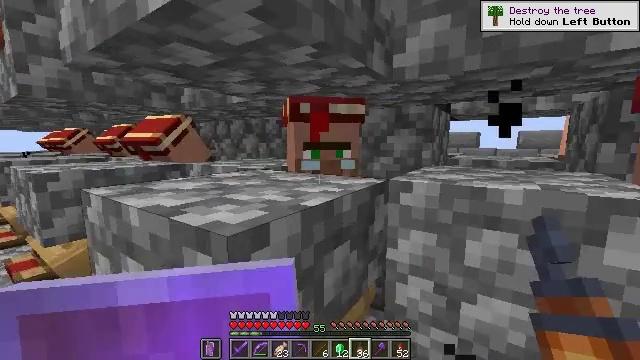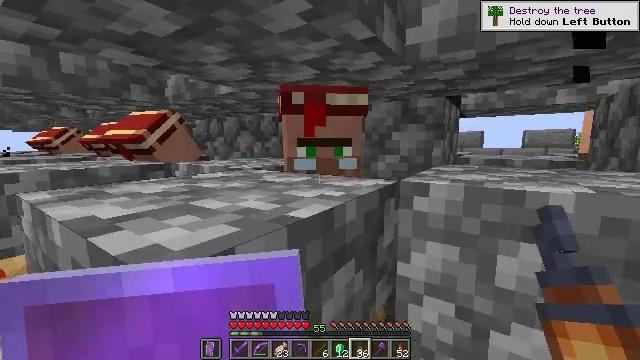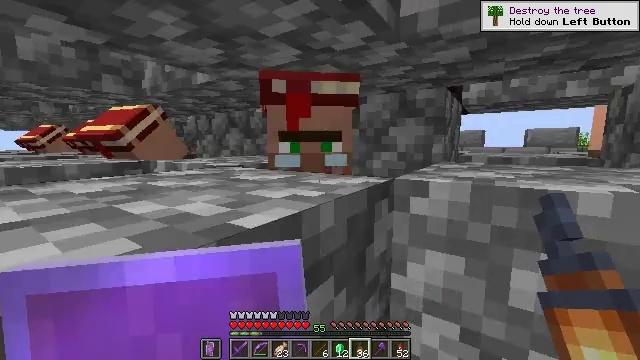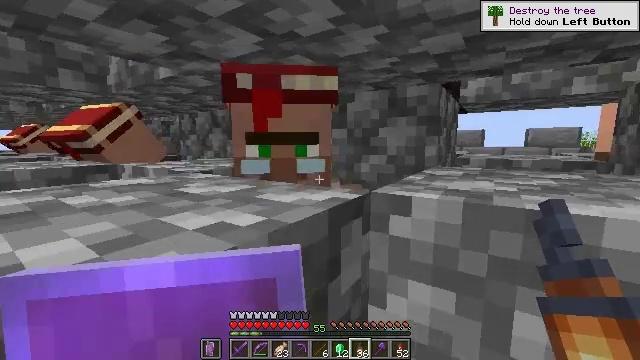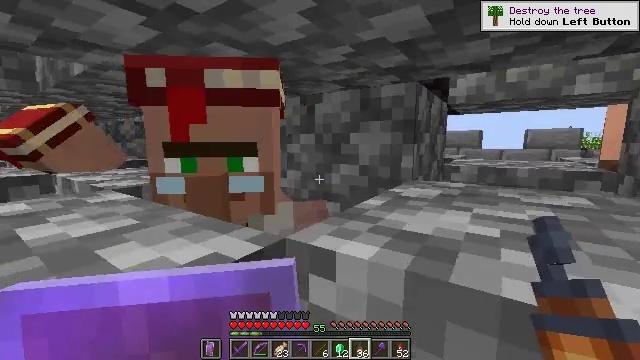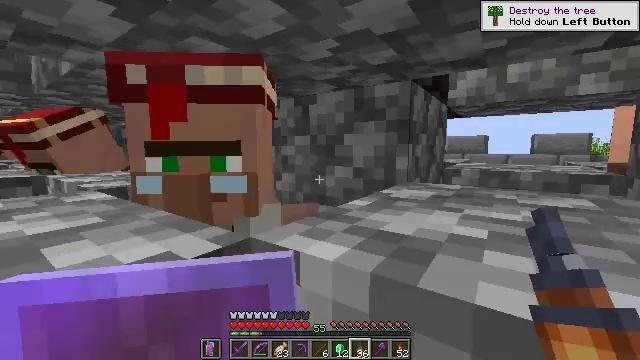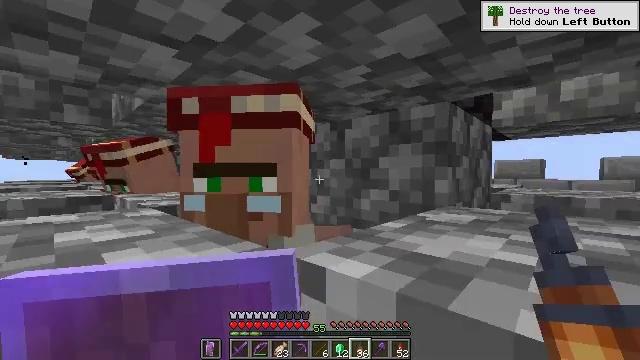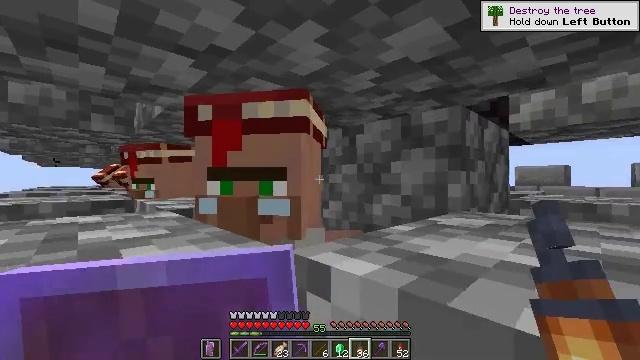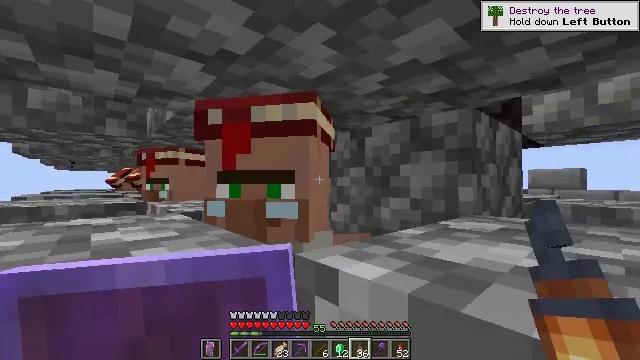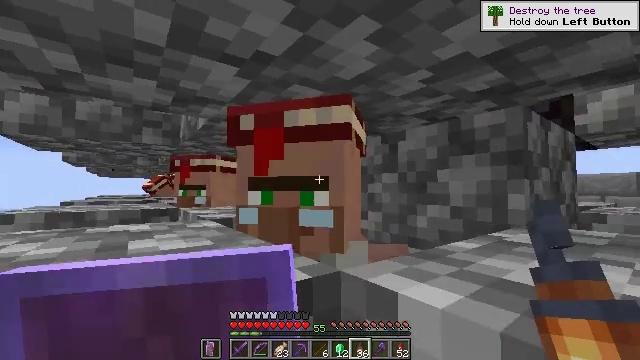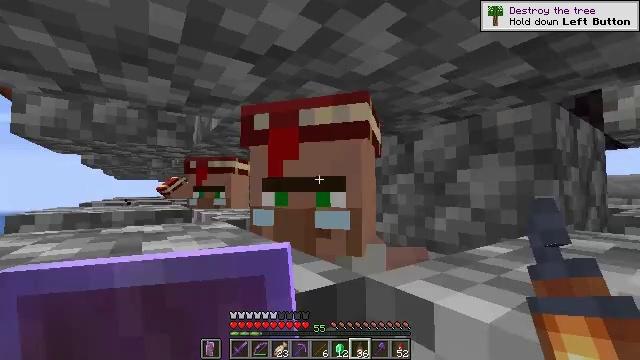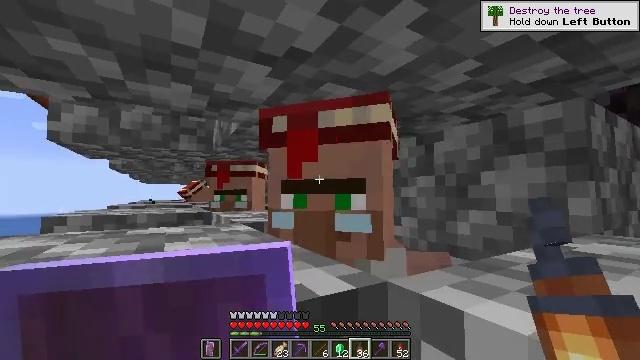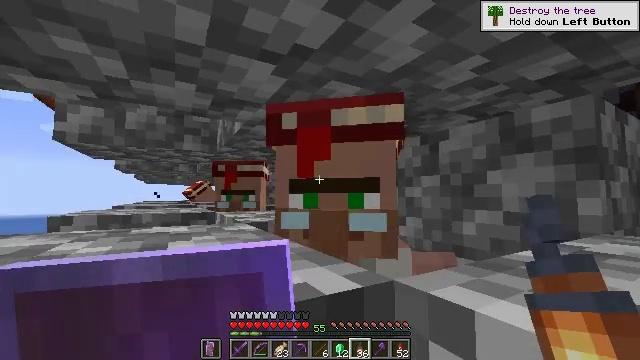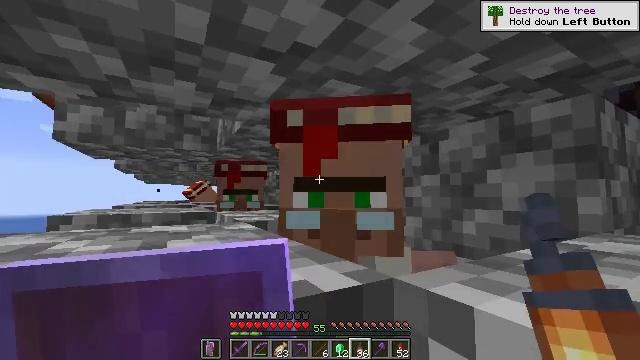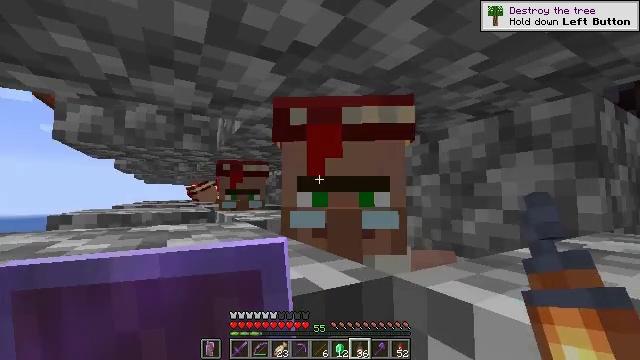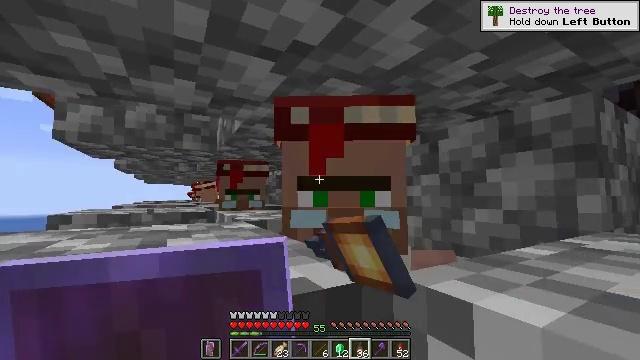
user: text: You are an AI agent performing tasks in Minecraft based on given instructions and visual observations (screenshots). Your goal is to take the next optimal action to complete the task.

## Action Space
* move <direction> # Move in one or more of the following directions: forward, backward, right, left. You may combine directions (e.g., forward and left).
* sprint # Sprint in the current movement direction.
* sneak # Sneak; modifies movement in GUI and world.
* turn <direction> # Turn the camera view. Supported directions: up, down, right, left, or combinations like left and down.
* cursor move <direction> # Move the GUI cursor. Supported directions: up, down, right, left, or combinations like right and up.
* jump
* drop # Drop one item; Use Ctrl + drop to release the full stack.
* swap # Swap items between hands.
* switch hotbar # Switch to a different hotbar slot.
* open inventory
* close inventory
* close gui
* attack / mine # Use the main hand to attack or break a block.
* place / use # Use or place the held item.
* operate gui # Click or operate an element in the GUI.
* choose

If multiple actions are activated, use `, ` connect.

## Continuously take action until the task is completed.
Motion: motion action
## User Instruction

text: Use the crafting table to craft a lantern.
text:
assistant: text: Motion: move forward and move right
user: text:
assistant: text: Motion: move forward and move right
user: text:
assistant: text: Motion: move forward and move right
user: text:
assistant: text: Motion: move forward and move right
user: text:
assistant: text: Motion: move forward and move right, turn left and up
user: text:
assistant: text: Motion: move forward and move right, turn left and up
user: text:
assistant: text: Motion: move forward and move right, turn left and up
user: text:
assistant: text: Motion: move forward, turn left
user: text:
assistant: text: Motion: turn left and up
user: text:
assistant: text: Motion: turn left
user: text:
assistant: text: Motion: turn left
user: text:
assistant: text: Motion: no_op
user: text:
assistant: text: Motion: no_op
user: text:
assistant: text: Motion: use / place
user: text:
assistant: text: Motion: use / place
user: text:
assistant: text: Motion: use / place
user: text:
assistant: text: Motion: use / place
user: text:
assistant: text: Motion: no_op
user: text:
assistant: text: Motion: no_op
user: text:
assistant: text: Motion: no_op
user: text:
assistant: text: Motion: no_op
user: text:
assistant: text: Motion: no_op
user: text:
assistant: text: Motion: turn left
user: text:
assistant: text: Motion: sneak, turn left
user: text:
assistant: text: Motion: sneak, turn left
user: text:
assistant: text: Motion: sneak, turn left
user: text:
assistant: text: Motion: sneak, turn left
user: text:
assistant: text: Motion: sneak
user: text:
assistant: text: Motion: sneak
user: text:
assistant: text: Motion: sneak